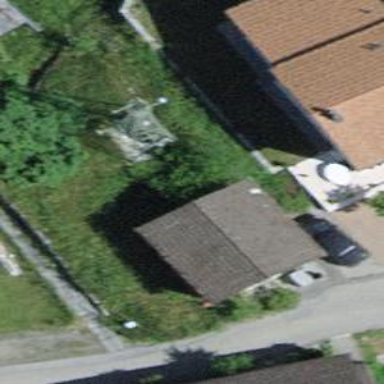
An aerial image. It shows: Gabled building.